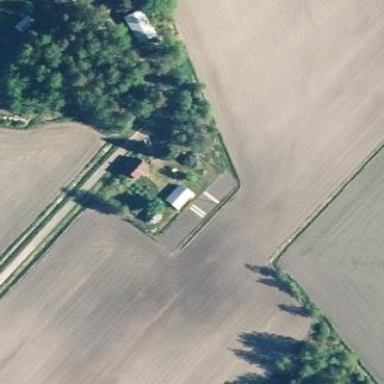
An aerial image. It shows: Farmyard area.